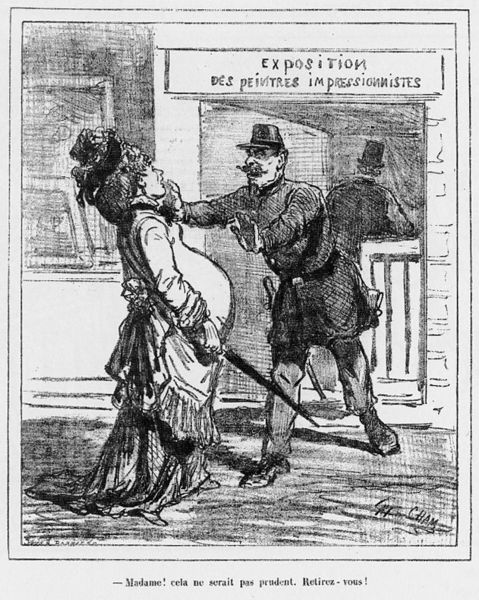
Titel: "Madame! cela ne sarait prudent. Retirez-vous!", "Madame! Das ist nicht klug - bleiben Sie fern!"
Künstler: Cham
Standort: viele Standorte
Institution: Seriendruck
Schlagwörter: mann, schatten, weiß, impressionismus, frankreich, frau, grau, hut, kleid, paris, schaufenster, schwarz, strasse, tür, zeichnung, dame, gebäude, schirm, zylinder, bart, mütze, rahmen, herr, haare, locken, schrift, bilderrahmen, schattierung, schattierungen, linien, französisch, karikatur, schnäuzer, bauch, impressionisten, schwanger, chapeau, eingang, schild, berlin, umriß, druck, lithographie, schwarz weiß, radierung, stich, gefahr, karrikatur, polizist, schwert, säbel, text, uniform, zeitung, gendarm, soldat, litho, daumier, ausstellung, exposition, vorsicht, gefährlich, presse, verbot, schwangere, stockschirm, cham, hure, schwangerschaft, schirmchen, ablehnung, madam, nerven, abweisen, kunstkritik, impressionistenausstellung, verweigerung, diskriminierung, ordnungshüter, schwangerte, zutritt erboten